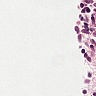
Metastatic tissue present: no